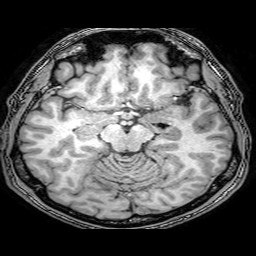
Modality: T1w
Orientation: coronal
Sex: male
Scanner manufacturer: philips
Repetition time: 0.008154 s
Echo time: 0.00375 s